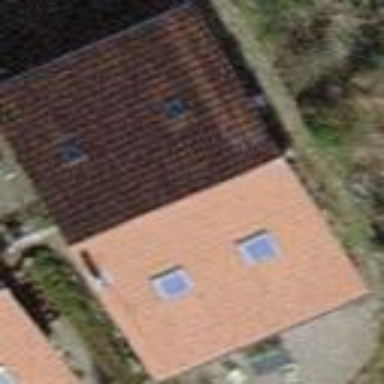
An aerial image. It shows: Terrace building.